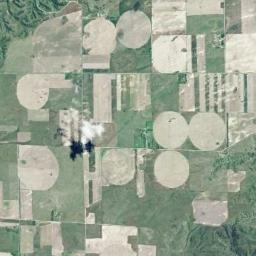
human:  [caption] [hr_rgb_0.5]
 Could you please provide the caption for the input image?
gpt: There's a circular field with a radius drawn .

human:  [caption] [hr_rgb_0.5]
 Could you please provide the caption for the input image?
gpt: Dozens of circular yellow farmlands, .

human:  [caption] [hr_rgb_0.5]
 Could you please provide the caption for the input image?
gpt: There are some bare circle farmland and green square farmland .

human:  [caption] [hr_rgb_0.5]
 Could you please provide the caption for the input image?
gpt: Several khaki circular farmlands with different radii are surrounded by some other shapes of farmlands .

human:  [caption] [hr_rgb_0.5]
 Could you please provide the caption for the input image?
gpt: There are some yellow circular farmlands distributed irregularly .